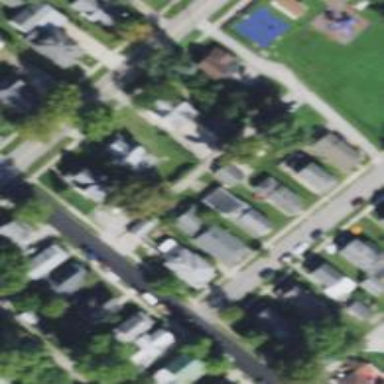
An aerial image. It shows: Alley classified as service road.